Question: Here I am using Oracle SQL and I have a table with 2 columns, 'Keyword' and 'Created_Date'.
Is there any way to get the 3rd column with information of next entry of 2nd column in accordance with first column?
Thanks guys

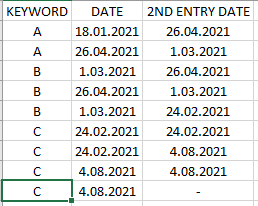
Answer: Looks like the 'LEAD' analytic function. Sample data in lines #1 - 10; query begins at line #11.
'''
SQL> with test (keyword, datum) as
2 (select 'A', date '2021-01-18' from dual union all
3 select 'A', date '2021-04-26' from dual union all
4 select 'B', date '2021-03-01' from dual union all
5 select 'B', date '2021-04-26' from dual union all
6 select 'B', date '2021-03-01' from dual union all
7 select 'C', date '2021-02-24' from dual union all
8 select 'C', date '2021-02-24' from dual union all
9 select 'C', date '2021-08-04' from dual
10 )
11 select keyword,
12 datum,
13 lead(datum) over (order by keyword, datum) next_entry_date
14 from test
15 order by keyword, datum;
KEYWORD DATUM NEXT_ENTRY
-------- ---------- ----------
A 18.01.2021 26.04.2021
A 26.04.2021 01.03.2021
B 01.03.2021 01.03.2021
B 01.03.2021 26.04.2021
B 26.04.2021 24.02.2021
C 24.02.2021 24.02.2021
C 24.02.2021 04.08.2021
C 04.08.2021
8 rows selected.
SQL>
'''